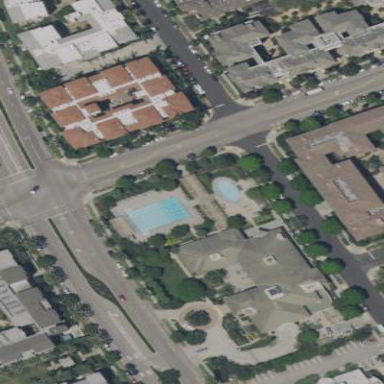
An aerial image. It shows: Building that houses fitness center.